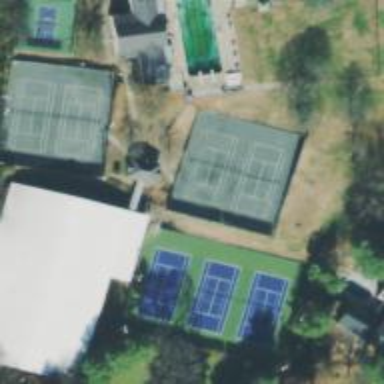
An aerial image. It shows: Sports center building dedicated to tennis.